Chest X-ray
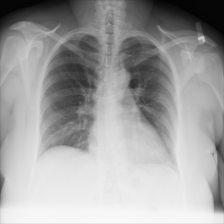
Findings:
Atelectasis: negative
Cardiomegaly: negative
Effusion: negative
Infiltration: positive
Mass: negative
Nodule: negative
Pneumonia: negative
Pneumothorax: negative
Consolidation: negative
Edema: negative
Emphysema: negative
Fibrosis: negative
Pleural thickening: negative
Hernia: negative